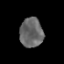
Tissue: prostate
Cell type: T cells
Senescence score: 0.3299
Nuclear area (px): 675
Mean DAPI intensity: 103.019